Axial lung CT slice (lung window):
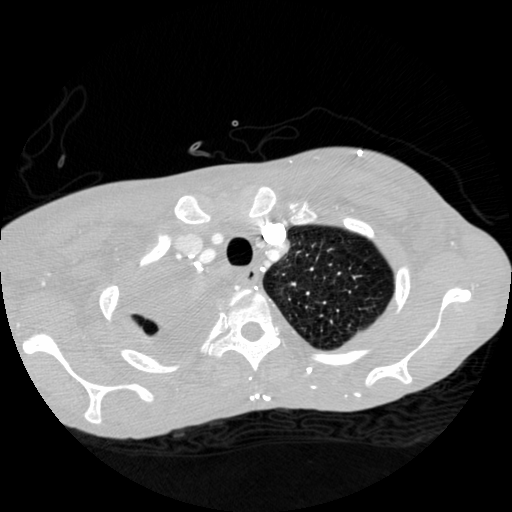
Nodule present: no